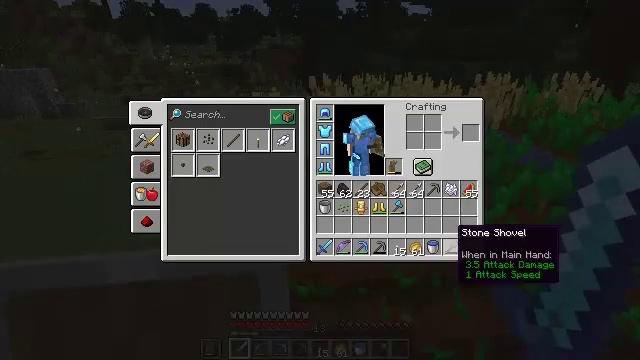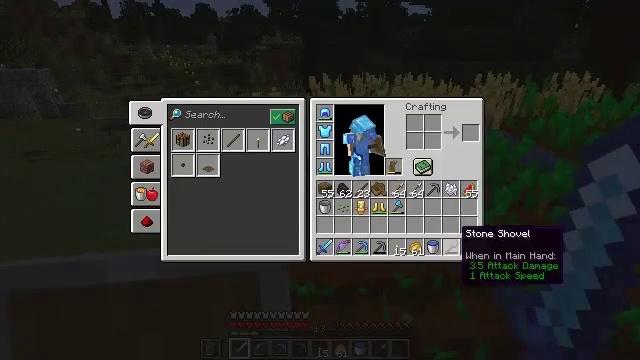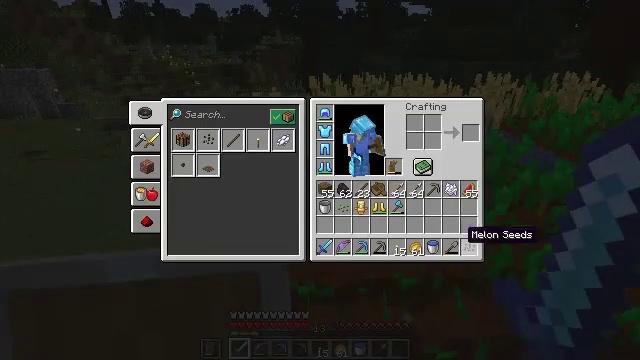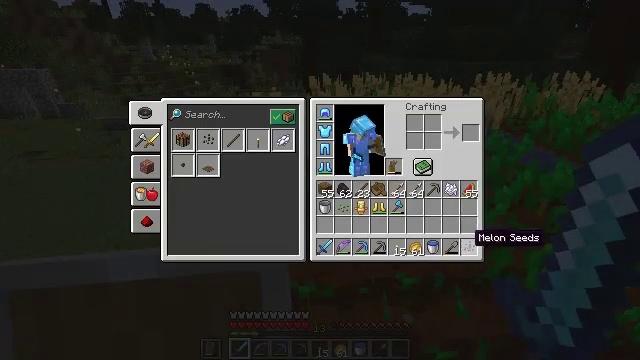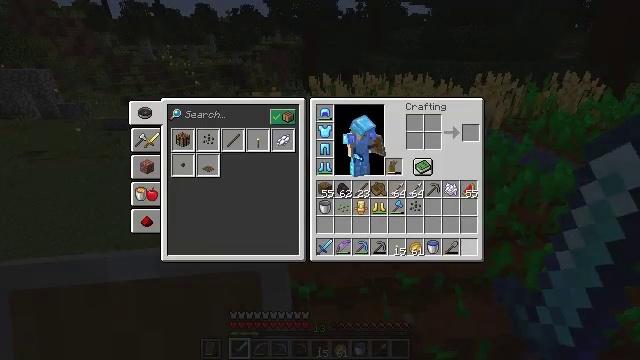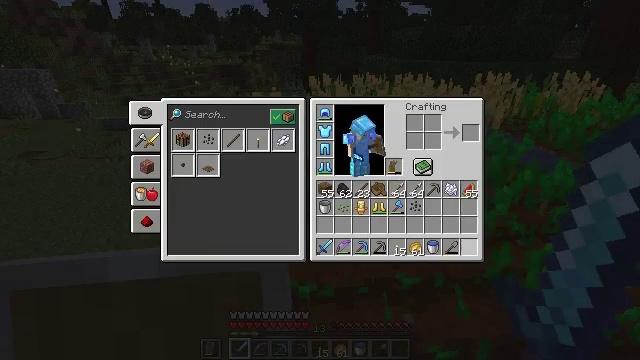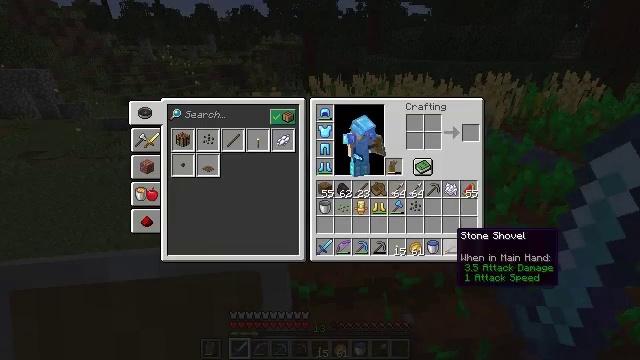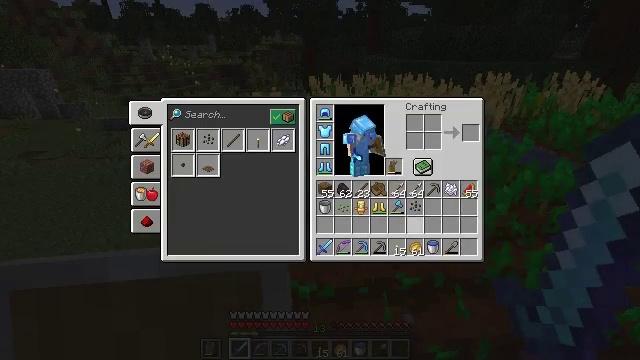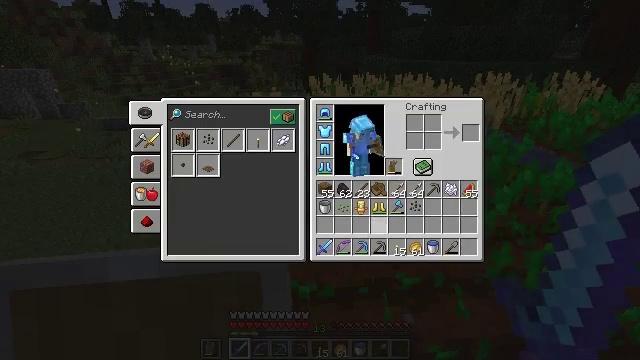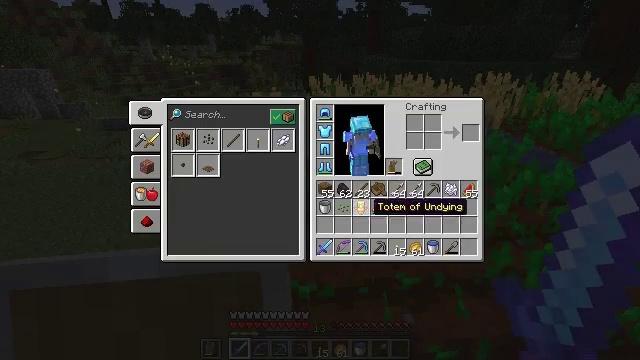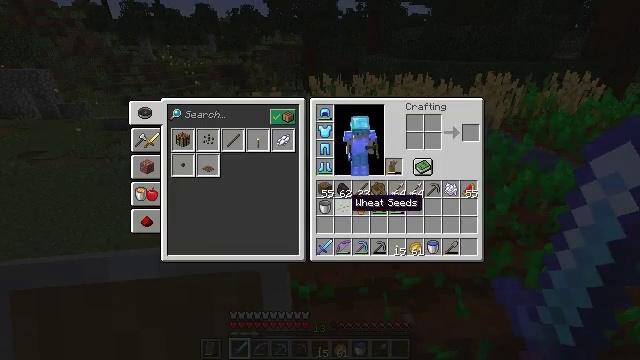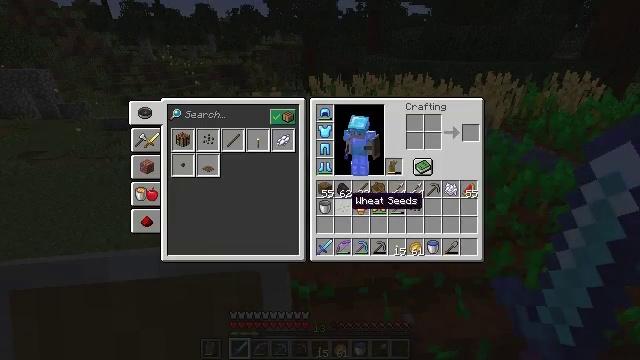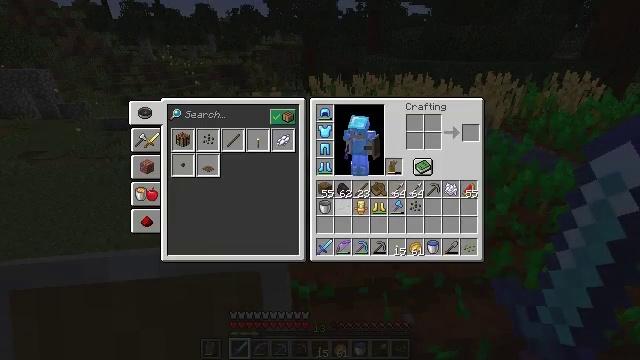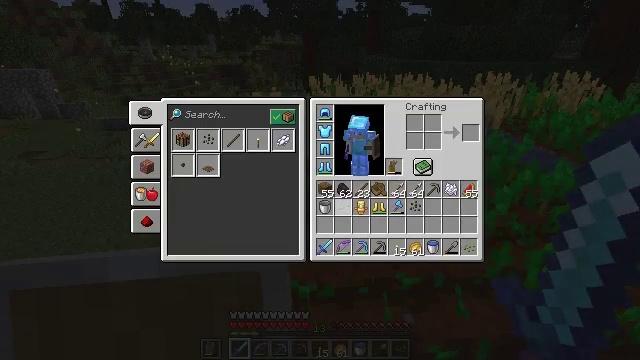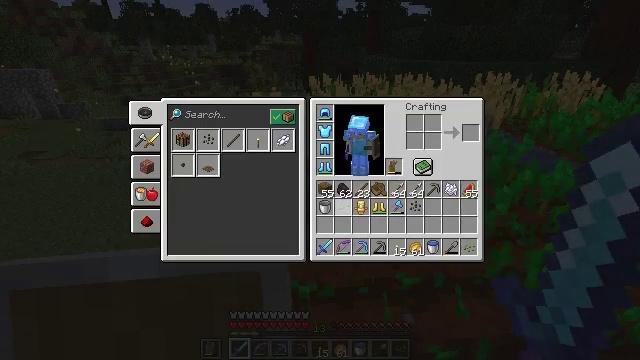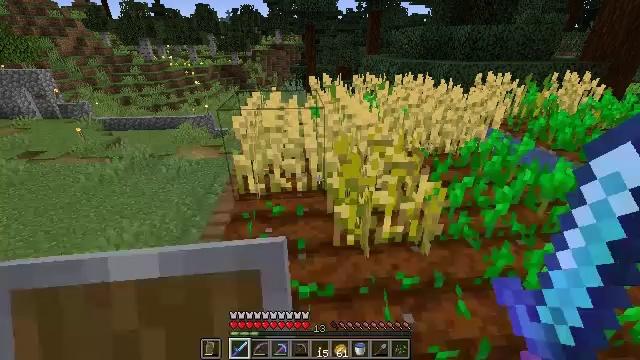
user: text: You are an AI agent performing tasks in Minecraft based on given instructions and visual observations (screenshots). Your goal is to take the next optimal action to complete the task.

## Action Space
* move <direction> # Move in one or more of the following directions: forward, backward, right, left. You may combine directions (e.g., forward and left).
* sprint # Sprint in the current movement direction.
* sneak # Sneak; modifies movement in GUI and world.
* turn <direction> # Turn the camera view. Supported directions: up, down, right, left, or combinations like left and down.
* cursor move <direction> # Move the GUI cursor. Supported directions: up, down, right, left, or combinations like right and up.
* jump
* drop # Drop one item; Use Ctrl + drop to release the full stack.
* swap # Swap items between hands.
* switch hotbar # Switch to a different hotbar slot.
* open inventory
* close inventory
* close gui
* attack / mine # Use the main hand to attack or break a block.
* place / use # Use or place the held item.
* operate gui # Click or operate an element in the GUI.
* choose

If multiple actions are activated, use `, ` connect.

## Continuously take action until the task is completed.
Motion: motion action
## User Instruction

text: Break the mature wheat plants.
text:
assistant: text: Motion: sneak
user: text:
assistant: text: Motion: sneak
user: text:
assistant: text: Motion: sneak, cursor move right
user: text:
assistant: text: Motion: sneak, operate gui
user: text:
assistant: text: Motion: sneak, operate gui
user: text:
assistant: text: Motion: sneak, cursor move left
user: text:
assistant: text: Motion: sneak, cursor move left and up
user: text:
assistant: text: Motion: sneak, cursor move left
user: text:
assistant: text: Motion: sneak, cursor move left
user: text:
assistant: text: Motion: sneak, cursor move left
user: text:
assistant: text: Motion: sneak
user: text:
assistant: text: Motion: sneak, operate gui
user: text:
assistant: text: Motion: sneak, operate gui
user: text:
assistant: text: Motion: sneak
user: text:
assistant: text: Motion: no_op
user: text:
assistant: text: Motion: no_op
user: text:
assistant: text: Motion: turn left and down
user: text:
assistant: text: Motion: no_op
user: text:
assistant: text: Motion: no_op
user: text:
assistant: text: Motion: turn right and down
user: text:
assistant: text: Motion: move forward
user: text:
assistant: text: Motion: move forward
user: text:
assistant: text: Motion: move forward
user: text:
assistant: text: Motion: move forward, turn left
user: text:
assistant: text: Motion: move forward, turn left
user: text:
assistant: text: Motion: move forward
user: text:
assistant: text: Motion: move forward, attack / mine
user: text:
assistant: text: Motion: attack / mine
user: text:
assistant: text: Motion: turn left and down
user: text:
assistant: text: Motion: no_op